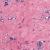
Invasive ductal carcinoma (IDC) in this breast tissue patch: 0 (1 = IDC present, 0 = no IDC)